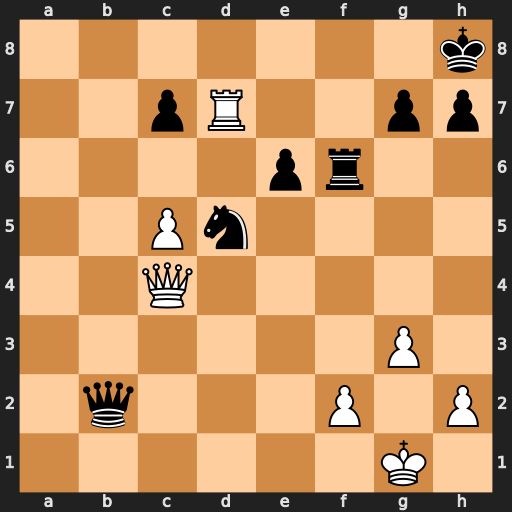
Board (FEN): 7k/2pR2pp/4pr2/2Pn4/2Q5/6P1/1q3P1P/6K1
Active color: w
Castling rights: -
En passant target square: -
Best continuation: Rd8+ Rf8 Rxf8#